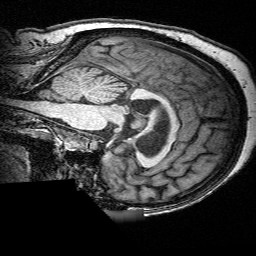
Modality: T1w
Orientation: sagittal
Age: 70
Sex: female
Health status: ill
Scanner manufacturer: siemens
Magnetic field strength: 3 T
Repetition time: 0.0025 s
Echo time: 0.00336 s